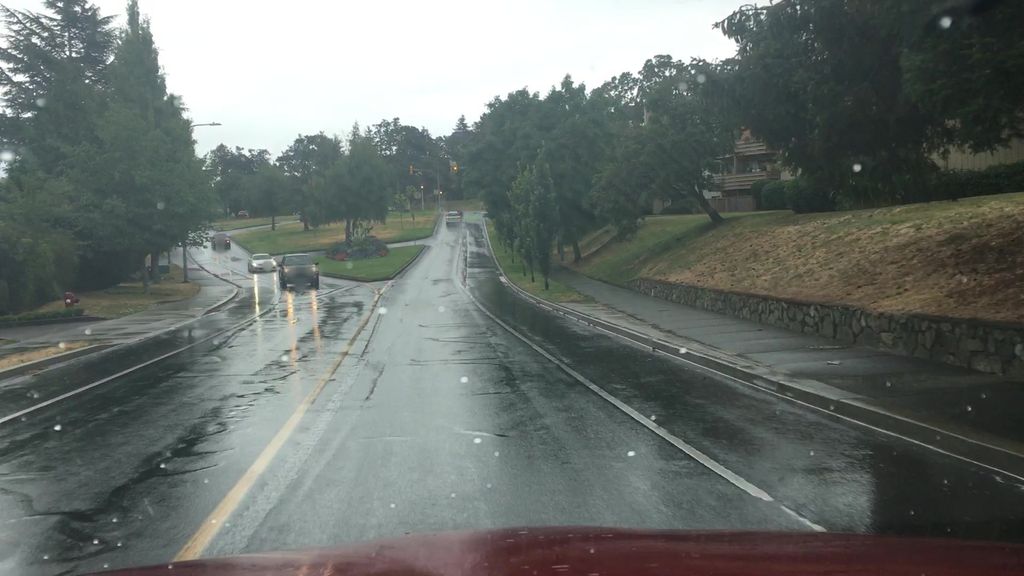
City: victoria